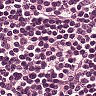
Metastatic tissue present: no